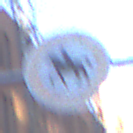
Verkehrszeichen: VerbotReiter
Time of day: SunriseSunset
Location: Outdoor (Urban)
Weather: Clear
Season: NotSpecified
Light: Natural